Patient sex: F
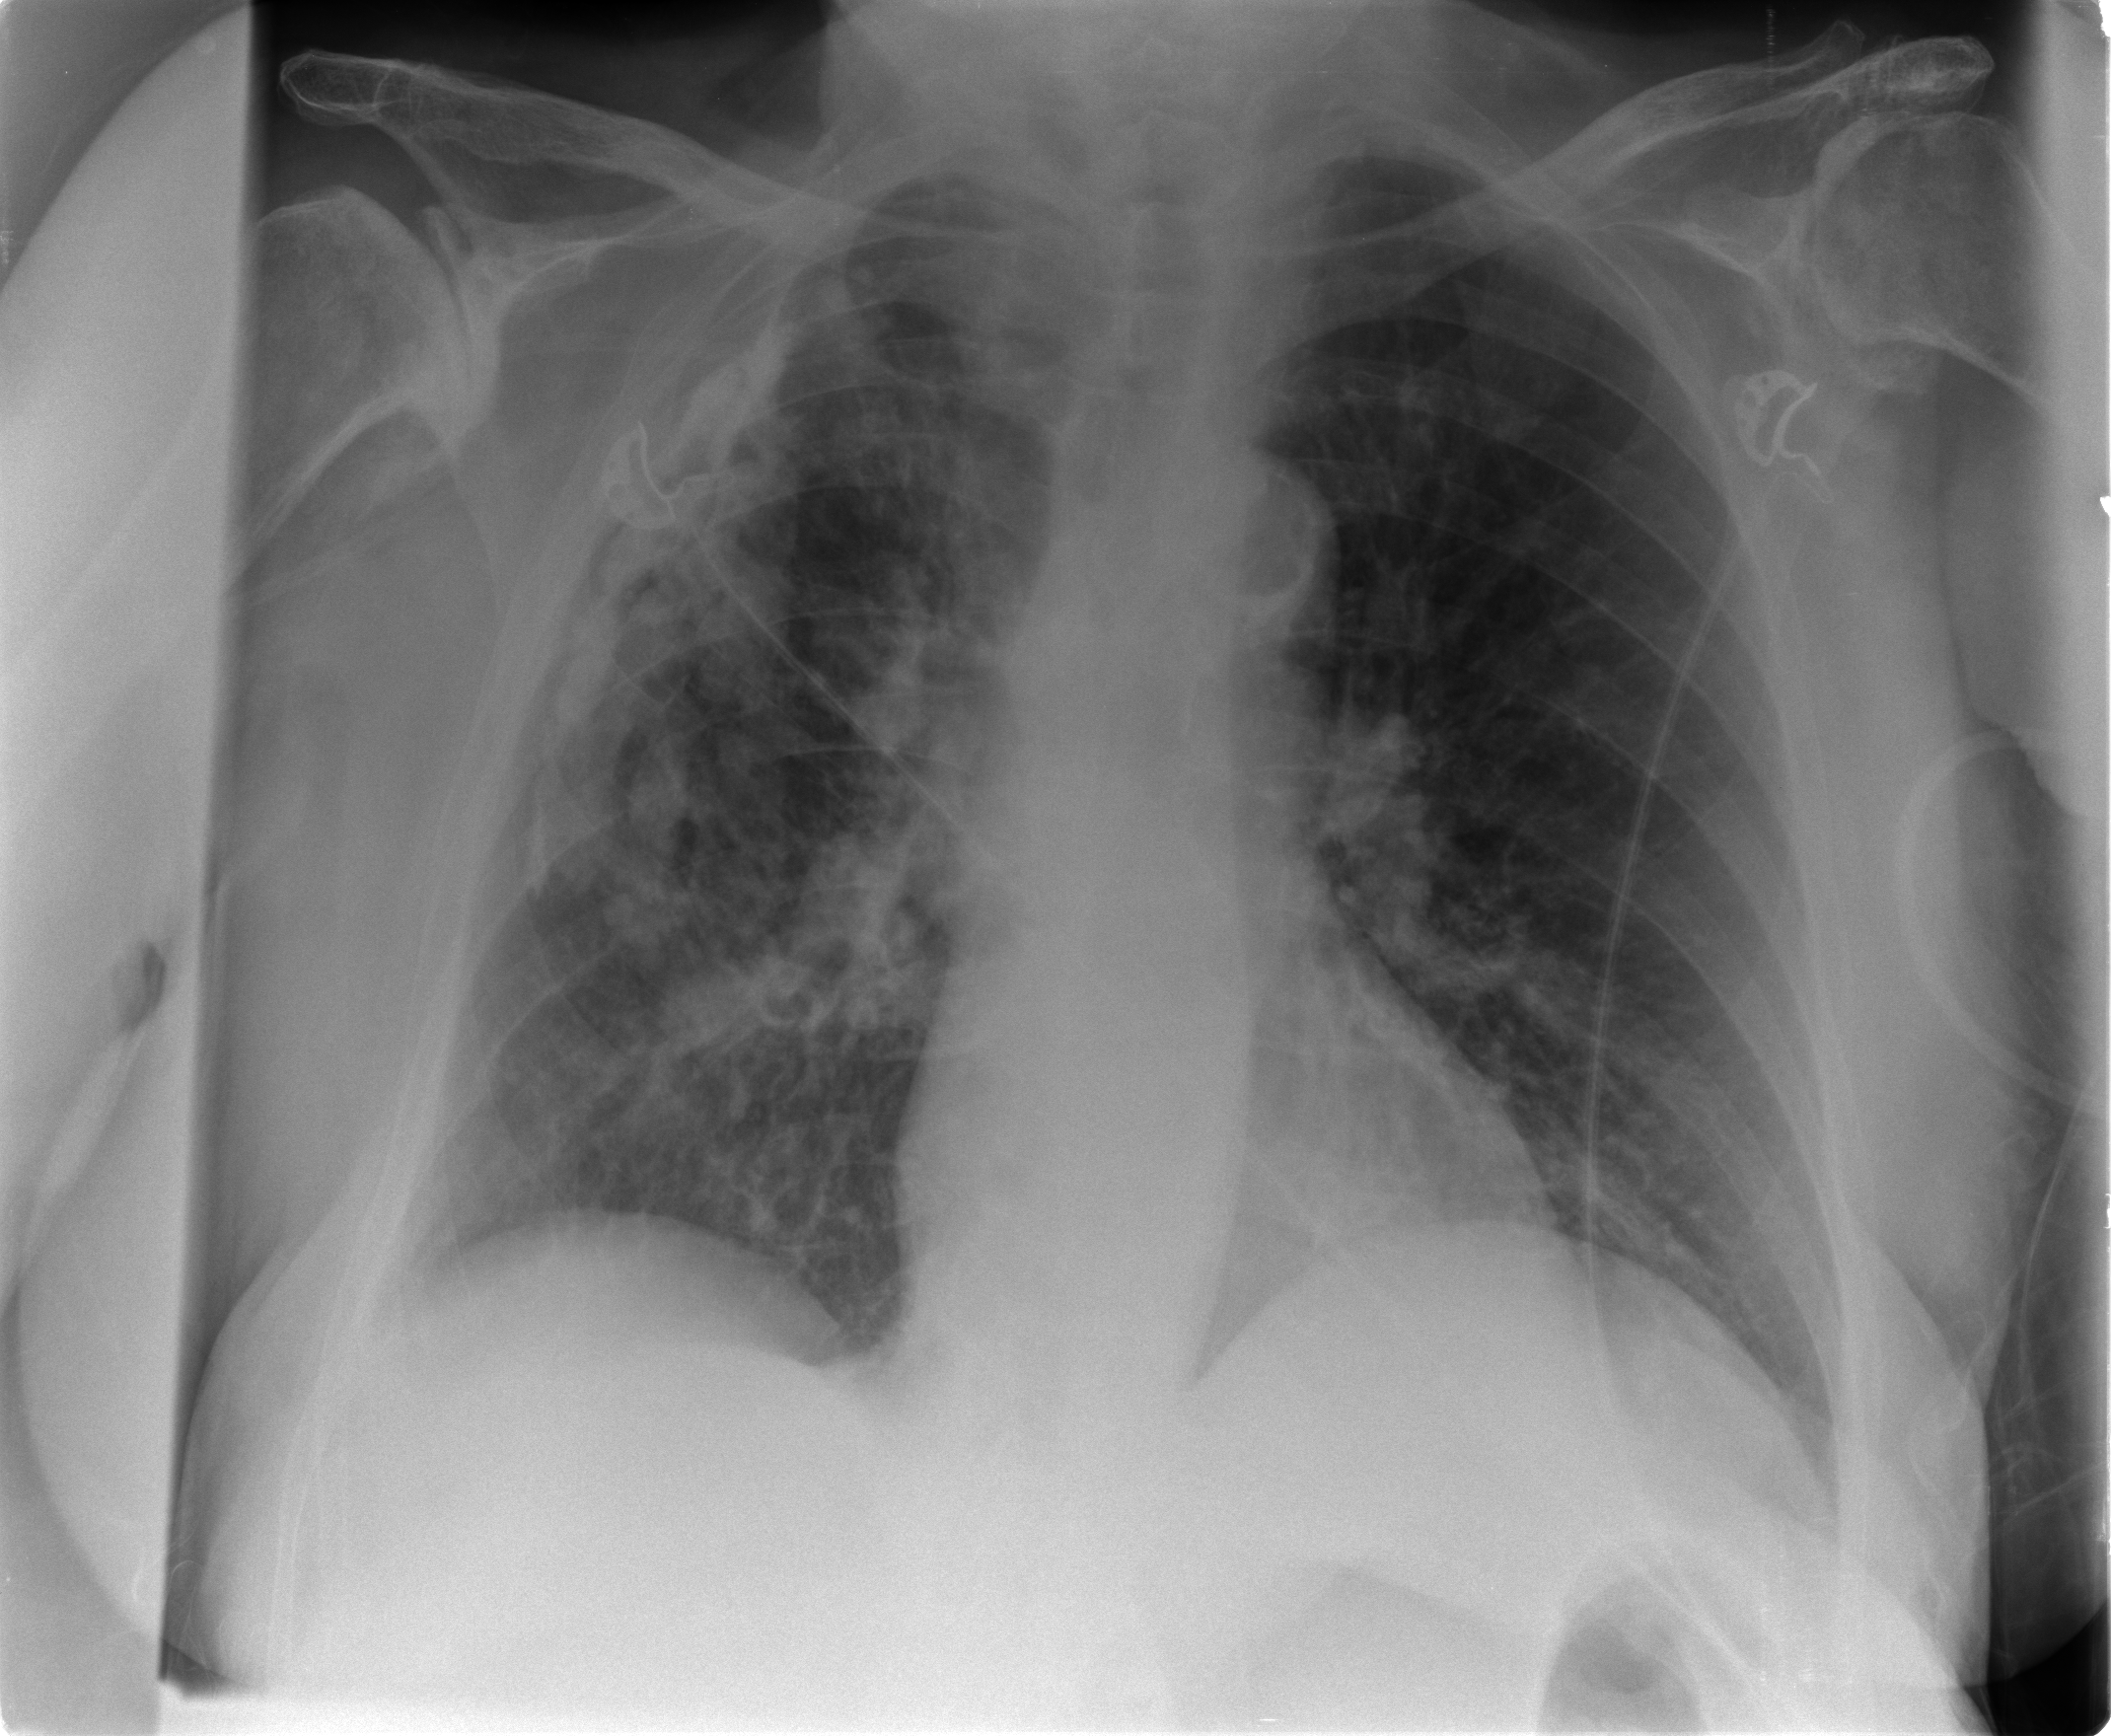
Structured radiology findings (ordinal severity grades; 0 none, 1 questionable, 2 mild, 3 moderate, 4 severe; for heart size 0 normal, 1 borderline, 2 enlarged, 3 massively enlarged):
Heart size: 0
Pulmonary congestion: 0
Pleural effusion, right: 1
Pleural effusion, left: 0
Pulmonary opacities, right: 3
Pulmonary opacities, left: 1
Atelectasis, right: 3
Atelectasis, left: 1